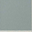
Piece: xx